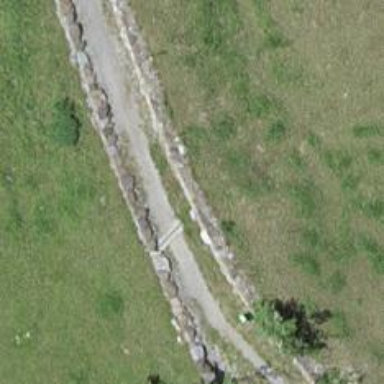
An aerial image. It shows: Dry stone wall barrier.